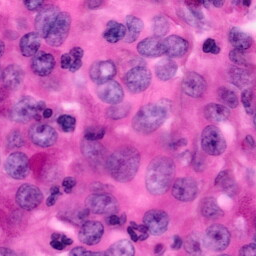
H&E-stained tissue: Pancreatic